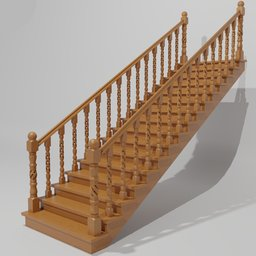
Label: architecture